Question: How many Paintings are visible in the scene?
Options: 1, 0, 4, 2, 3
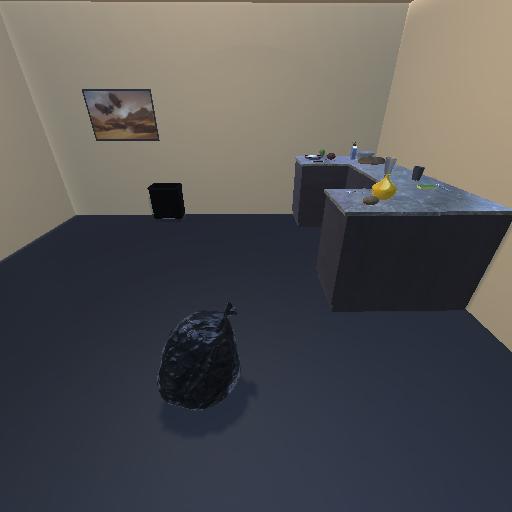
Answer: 1